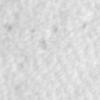
Label: no_change